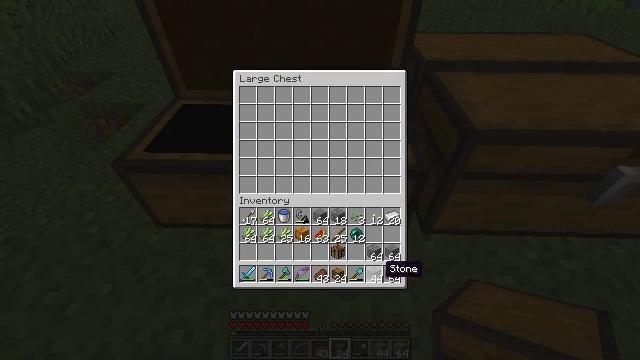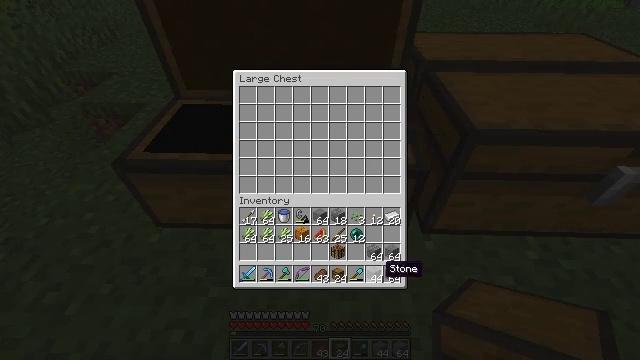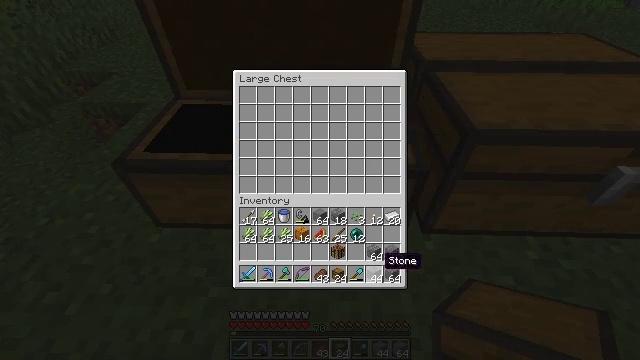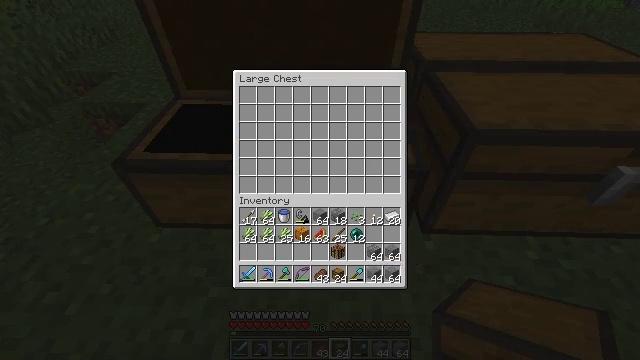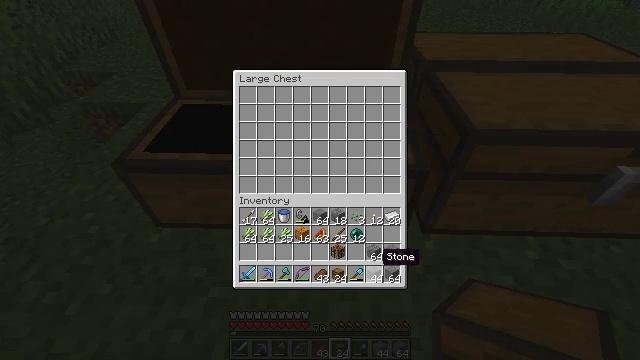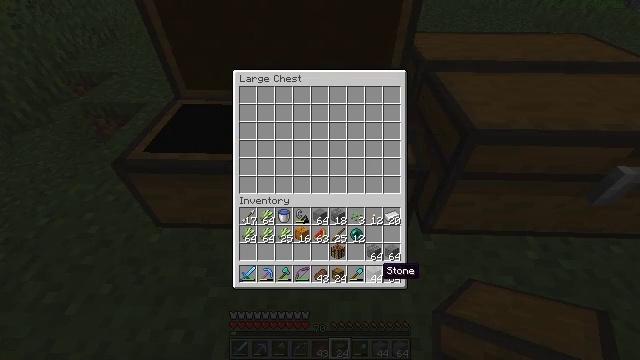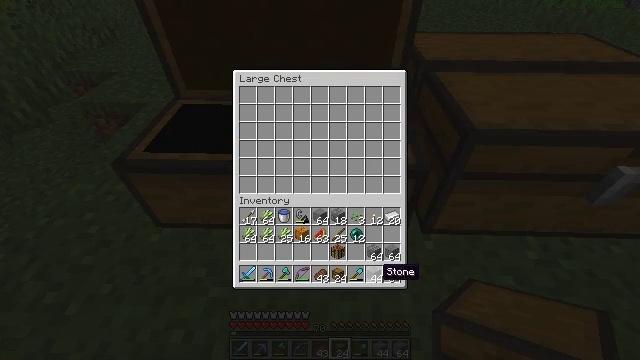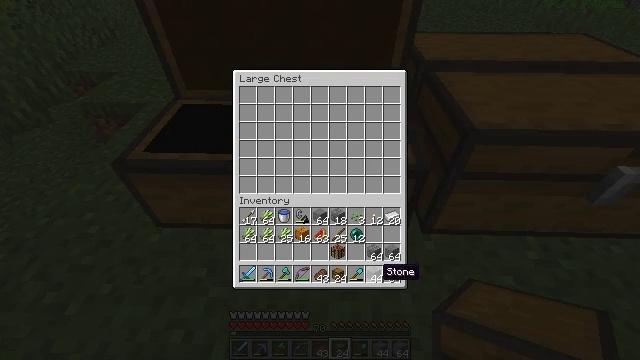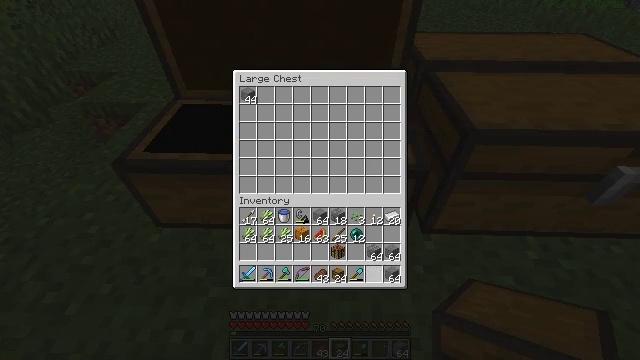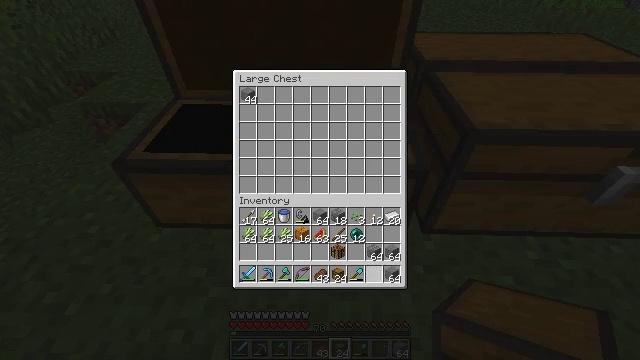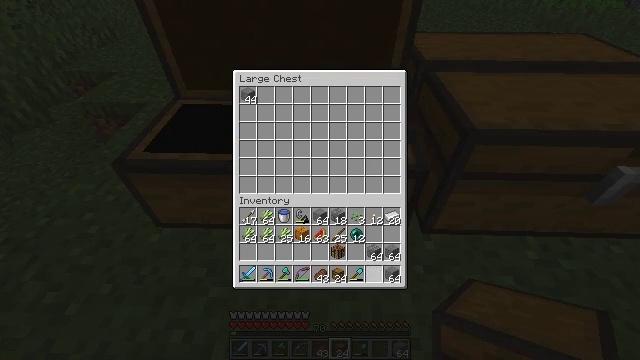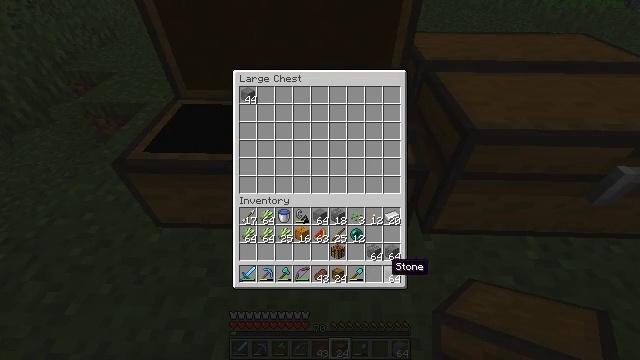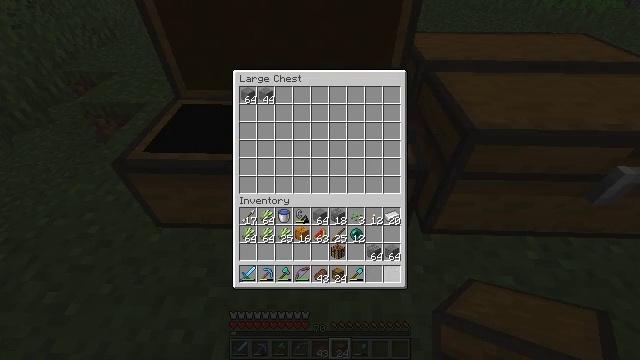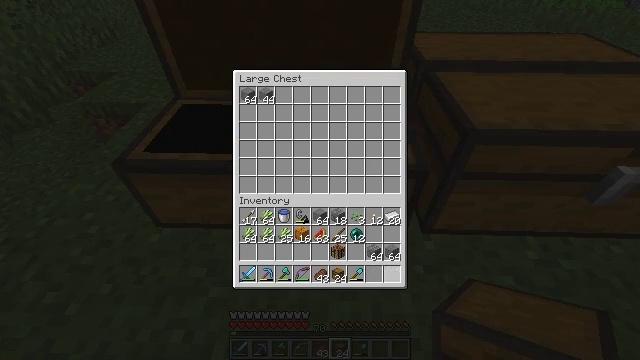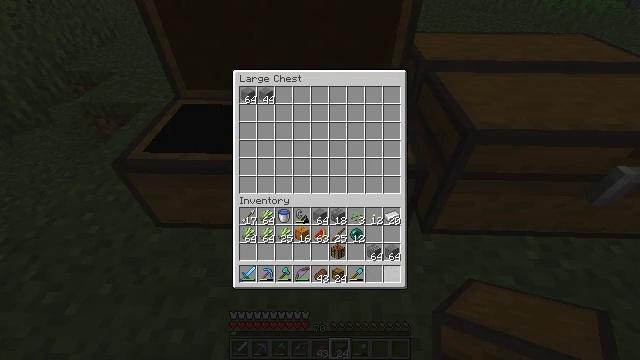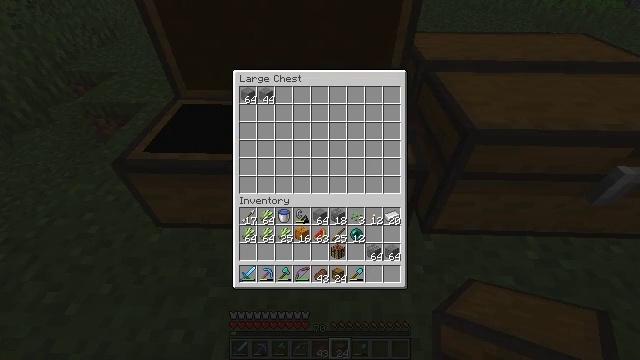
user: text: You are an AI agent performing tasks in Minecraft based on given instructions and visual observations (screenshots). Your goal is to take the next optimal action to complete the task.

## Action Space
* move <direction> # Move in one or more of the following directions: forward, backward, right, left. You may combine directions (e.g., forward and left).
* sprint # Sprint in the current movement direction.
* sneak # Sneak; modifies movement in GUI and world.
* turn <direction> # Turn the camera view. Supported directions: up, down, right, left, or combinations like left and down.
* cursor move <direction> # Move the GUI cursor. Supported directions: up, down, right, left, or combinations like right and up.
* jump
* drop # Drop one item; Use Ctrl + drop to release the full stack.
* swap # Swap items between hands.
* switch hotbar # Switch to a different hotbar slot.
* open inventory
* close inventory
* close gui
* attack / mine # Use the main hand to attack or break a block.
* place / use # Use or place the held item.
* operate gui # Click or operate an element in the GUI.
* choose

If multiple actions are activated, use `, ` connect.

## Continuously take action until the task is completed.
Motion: motion action
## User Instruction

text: Mine a chest to move it.
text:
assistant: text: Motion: sneak
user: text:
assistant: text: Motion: sneak, turn up
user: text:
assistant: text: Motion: sneak
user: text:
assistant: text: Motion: sneak
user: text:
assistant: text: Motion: sneak, turn down
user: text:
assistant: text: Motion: sneak
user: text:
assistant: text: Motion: sneak
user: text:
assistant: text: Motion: sneak, attack / mine
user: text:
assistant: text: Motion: sneak
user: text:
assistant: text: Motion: sneak
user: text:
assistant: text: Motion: sneak
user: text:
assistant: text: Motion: sneak, attack / mine
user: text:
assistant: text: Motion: sneak, attack / mine
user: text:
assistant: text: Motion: sneak
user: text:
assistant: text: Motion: sneak, turn up
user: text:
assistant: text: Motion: sneak
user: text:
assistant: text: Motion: sneak, attack / mine
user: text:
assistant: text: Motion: sneak, attack / mine
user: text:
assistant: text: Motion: sneak, attack / mine
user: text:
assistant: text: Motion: sneak
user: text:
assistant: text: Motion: sneak, turn left and up
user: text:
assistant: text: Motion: sneak, turn left
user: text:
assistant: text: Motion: sneak, turn left
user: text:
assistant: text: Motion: sneak, turn left
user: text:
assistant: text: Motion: sneak, turn left and up
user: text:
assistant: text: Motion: sneak, turn left
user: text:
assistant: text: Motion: sneak
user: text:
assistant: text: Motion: sneak
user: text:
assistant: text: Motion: sneak
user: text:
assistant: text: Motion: sneak, attack / mine